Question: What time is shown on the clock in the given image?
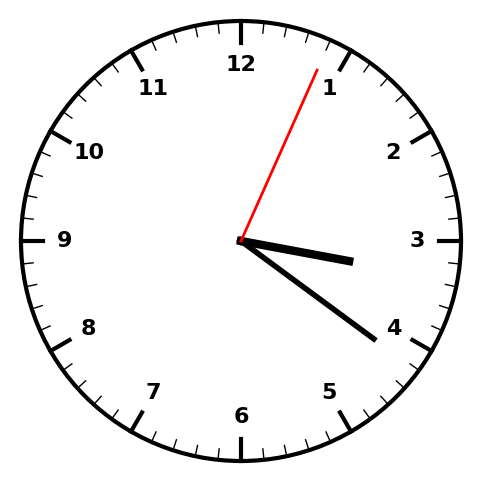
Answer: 03:21:04